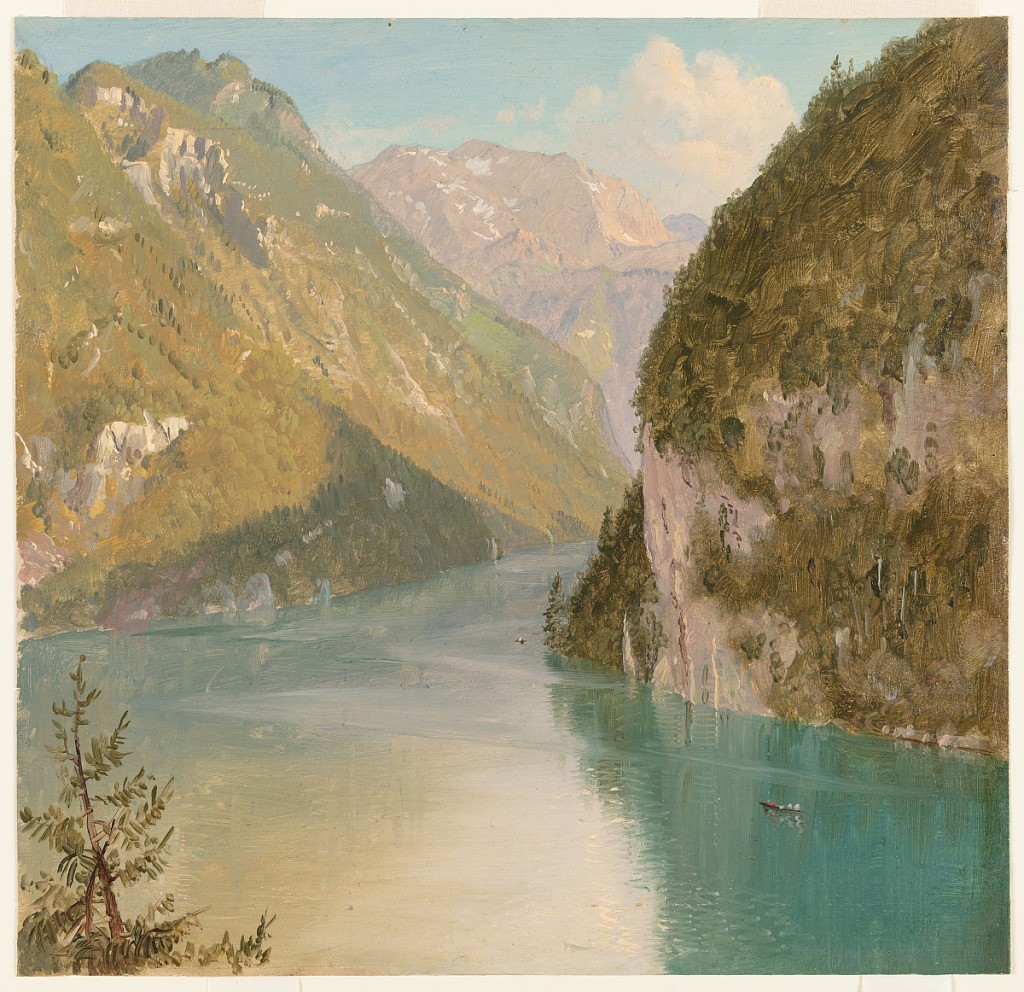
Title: Königssee, Bavaria (Germany)
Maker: Frederic Edwin Church, American, 1826–1900
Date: July 1868
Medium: Oil and graphite on tan paperboard
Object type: Drawing
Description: Landscape study showing a view from an elevated perspective of the Königssee in Bavaria, in present day Germany. In the immediate foreground, the top of a conifer tree is visible at left. Below, the emerald-blue waters of the lake extend into the middle distance and curve around a sheer mountainside at right that meets the water at a nearly perpendicular angle. Its wooded slopes ascend out of the frame at upper right. At left, a steep wooded mountain ridge forms the lake's opposite shoreline, creating a narrow channel at center. Two relatively miniscule row boats are visible on the water's surface at center and lower right. In the background, a rocky, snowy alpine massif backdrops the scene. Above, puffy clouds hang in an otherwise blue sky.